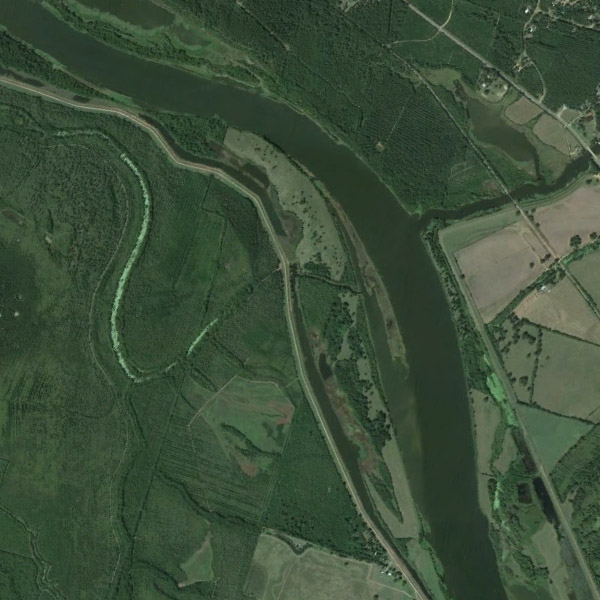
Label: River